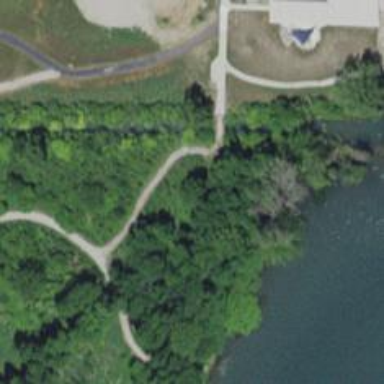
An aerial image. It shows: Path.